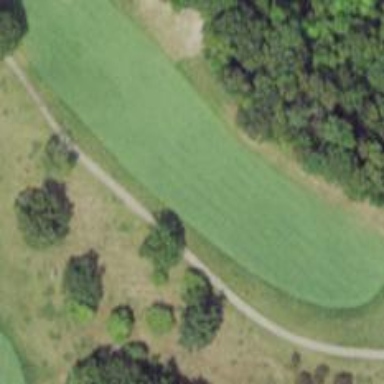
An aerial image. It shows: Footway that doubles as golf path.